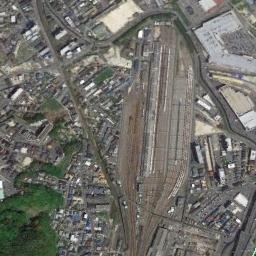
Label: railway_station